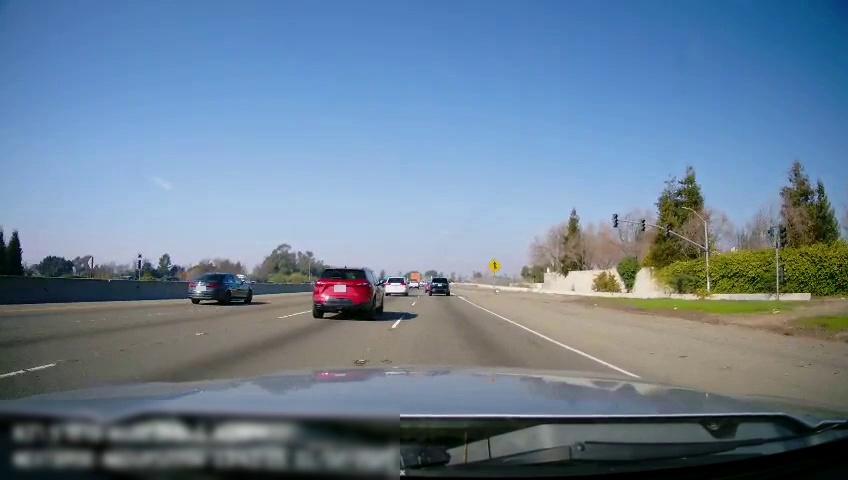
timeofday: Day
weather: Sunny
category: Drivable Space
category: Vehicles | SUV
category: Vehicles | SUV
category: Vehicles | SUV
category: Vehicles | Car
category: Lanes | Alternate Lane
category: Lanes | Alternate Lane
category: Lanes | Alternate Lane
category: Traffic | Signs
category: Traffic | Lights
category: Traffic | Lights
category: Traffic | Lights
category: Traffic | Lights
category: Traffic | Signs